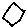
Label: hexagon